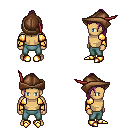
a pixel art fantasy rpg character, male body template, human, tanned skin, gold arm armor, teal pants, pink long topknot hairstyle, leather cap, gold boots, four views (front, back, left, right), 2x2 character sprite sheet, small pixel art, hard edges, no anti-aliasing